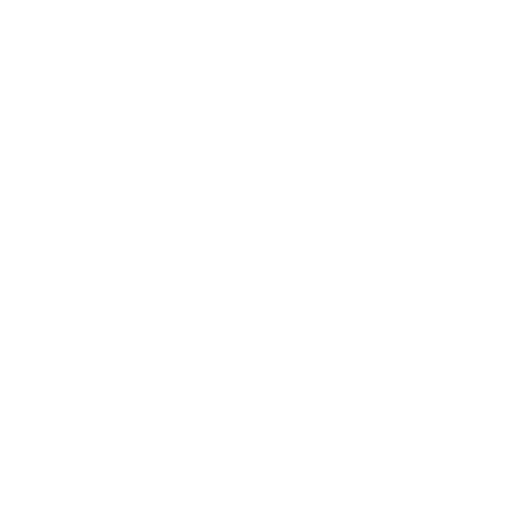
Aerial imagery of mountain in Nevada named Roller Coaster Knob containing only shrub